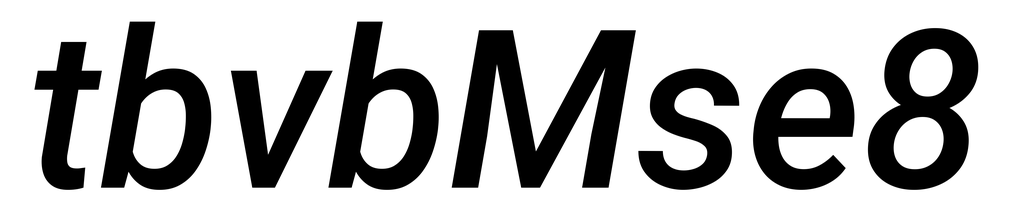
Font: Roboto-Italic_Medium_Italic